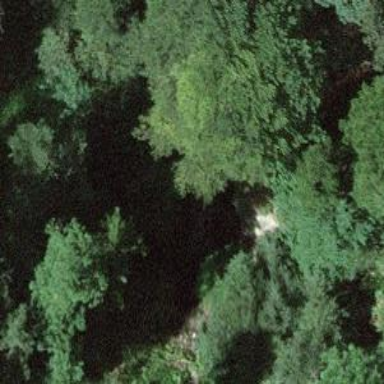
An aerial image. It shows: Natural cliff.